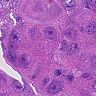
Metastatic tissue present: yes